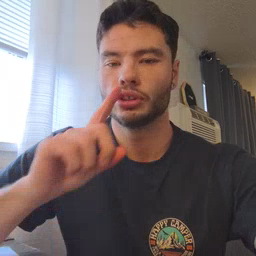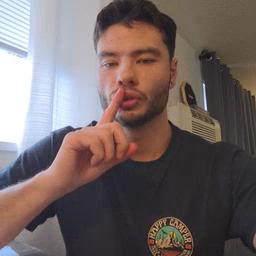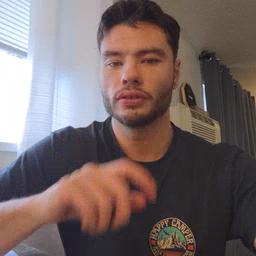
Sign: shhh